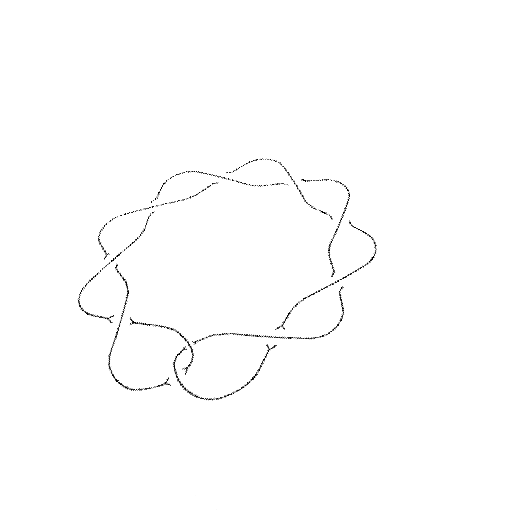
Crossing number: 10